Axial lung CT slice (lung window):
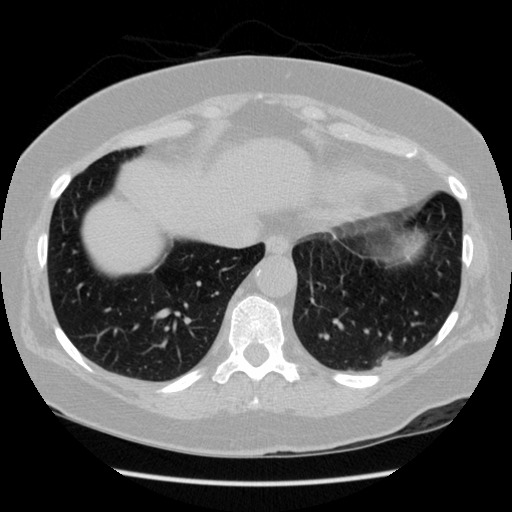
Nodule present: yes
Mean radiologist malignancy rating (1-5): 1